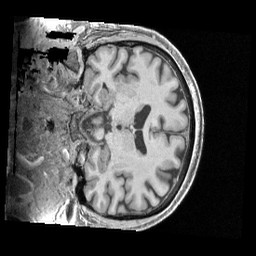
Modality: T1w
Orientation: coronal
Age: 66
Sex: male
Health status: healthy
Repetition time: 2.4 s
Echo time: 0.00222 s